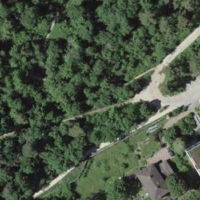
EUNIS habitat code: 44
Species observed at this site:
Geranium sanguineum
Geranium pyrenaicum
Lamium galeobdolon